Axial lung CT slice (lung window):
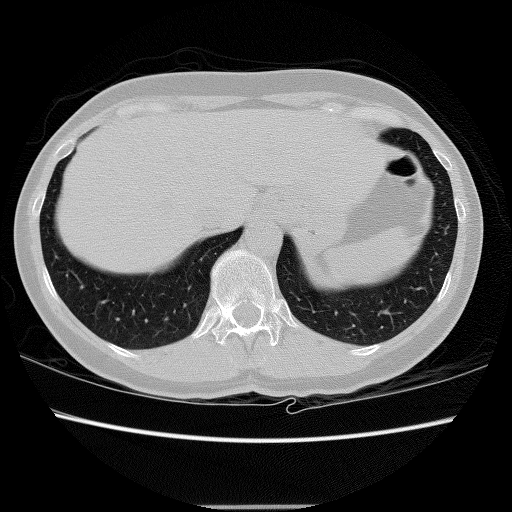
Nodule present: no